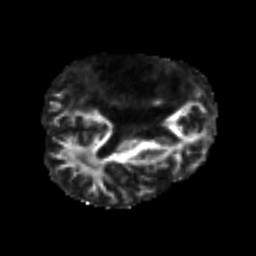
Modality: FA
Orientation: axial
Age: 52
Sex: male
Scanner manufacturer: siemens
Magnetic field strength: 3 T
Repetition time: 4.987 s
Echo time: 0.0792 s